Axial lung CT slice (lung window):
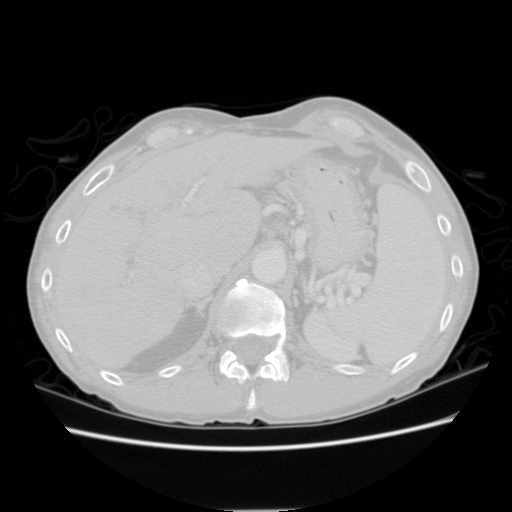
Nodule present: no